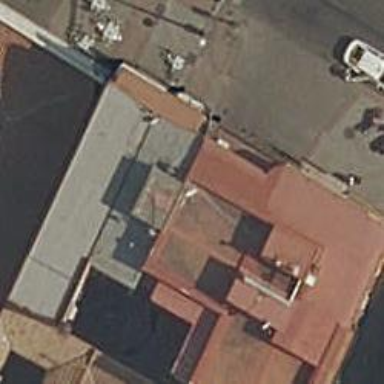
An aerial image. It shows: Car repair shop.